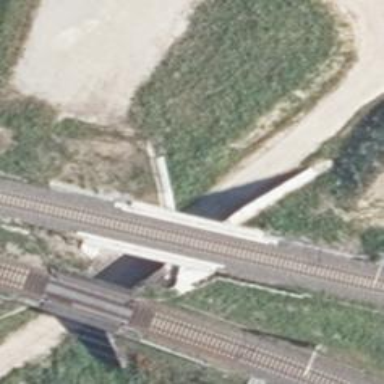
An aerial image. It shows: Bridge with electrified railway tracks featuring contact line.